Question: i have one 'tableview' with style grouped. in this i set background color 'clearcolor'
like this , 'cell.backgroundColor =[UIColor blackColor];'
now i want this cell transparent. may be i can do this with opacity. but in this how can i set opacity.
i want same like this for cell background >>

here opacity . how can i do same this by coding in cell background ?
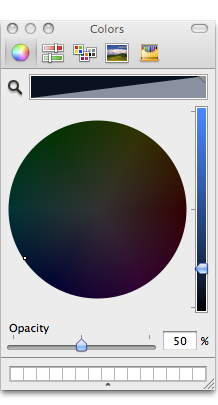
Answer: You can use 'cell.alpha = 0;' then your cell is invisible but all textLabels etc. to.
If you want only the cell.backgroundColor a bit transparent you can use
'cell.backgroundColor = [UIColor colorWithRed:0. green:0.39 blue:0.106 alpha:0.]'